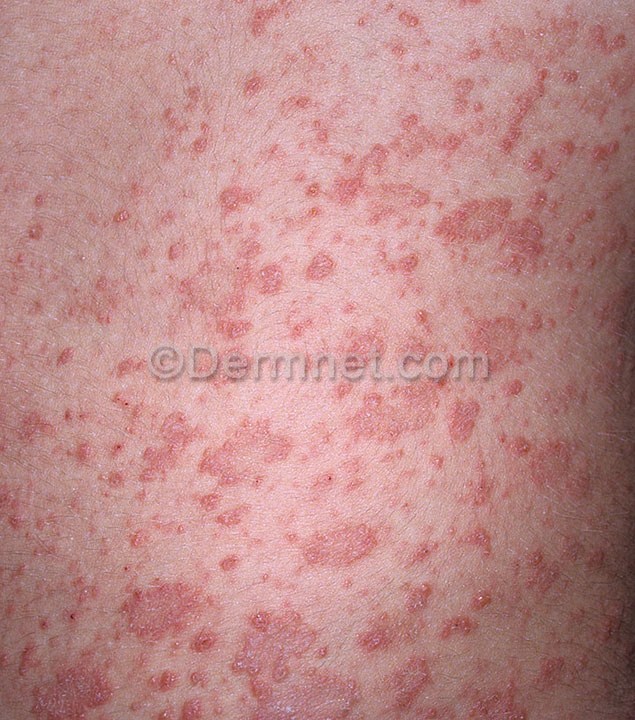
Disease: Psoriasis pictures Lichen Planus and related diseases